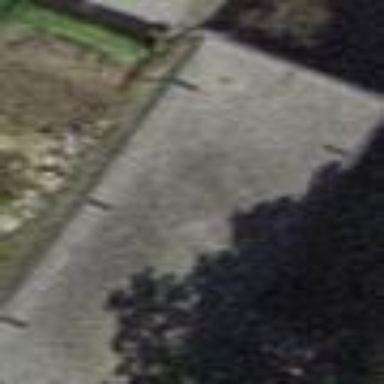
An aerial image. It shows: Garage building.